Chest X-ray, AP view. Patient: 78 years old, sex M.
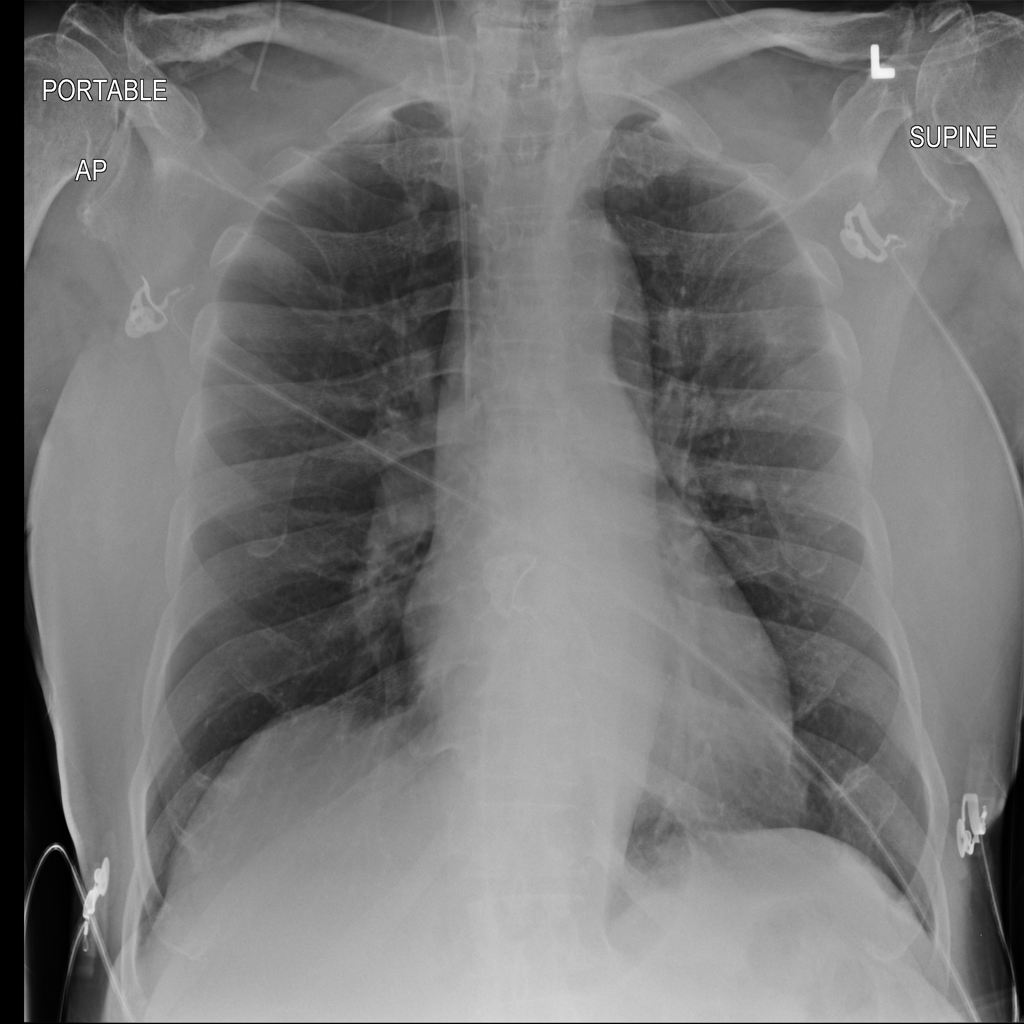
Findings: Infiltration